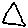
Label: triangle